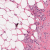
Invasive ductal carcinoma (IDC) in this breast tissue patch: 0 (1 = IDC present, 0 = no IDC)